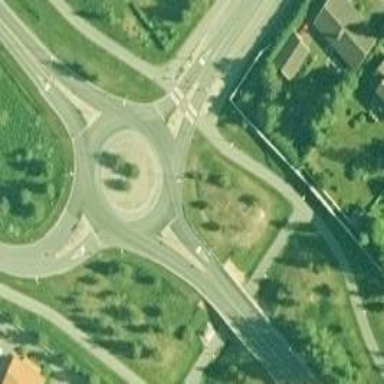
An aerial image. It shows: Secondary road around roundabout.